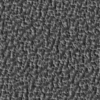
Label: not_dusty